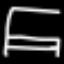
Label: bed